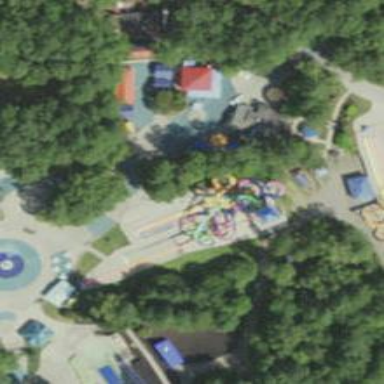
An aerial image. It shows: Water slide attraction.